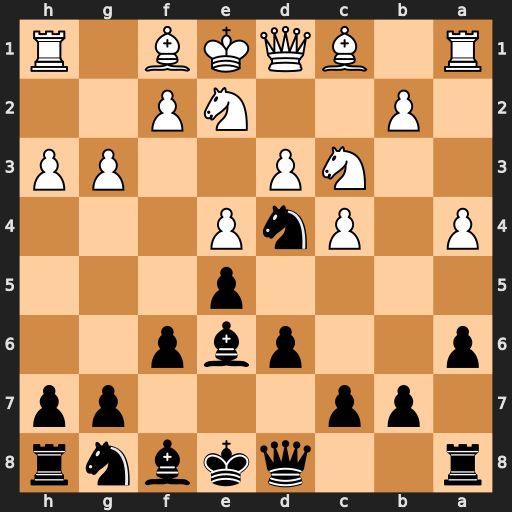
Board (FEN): r2qkbnr/1pp3pp/p2pbp2/4p3/P1PnP3/2NP2PP/1P2NP2/R1BQKB1R
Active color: b
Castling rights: KQkq
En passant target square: -
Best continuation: Nf3#